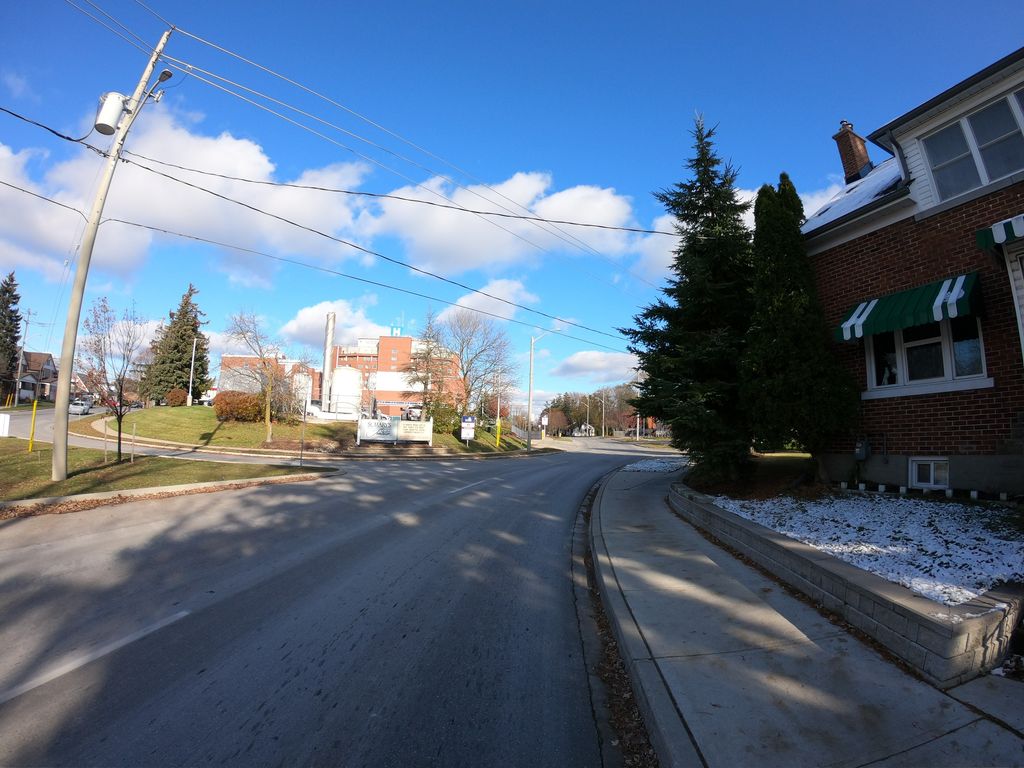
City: kitchener-waterloo